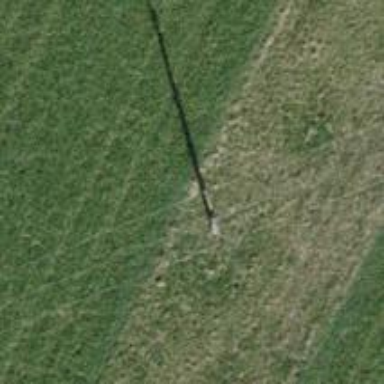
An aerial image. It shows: Concrete power pole.